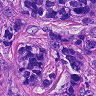
Metastatic tissue present: yes